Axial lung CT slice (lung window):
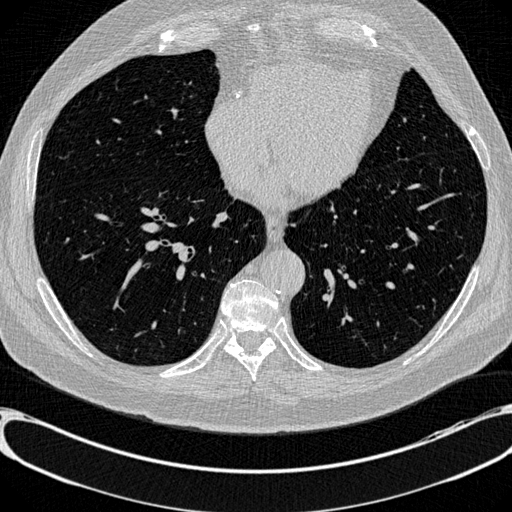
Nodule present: no